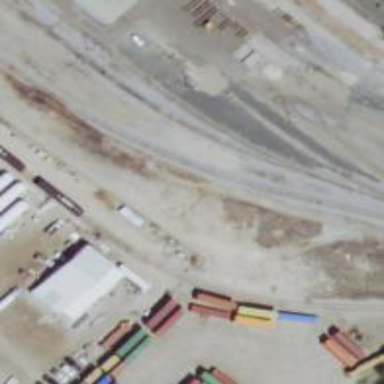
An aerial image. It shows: Railway siding for service.